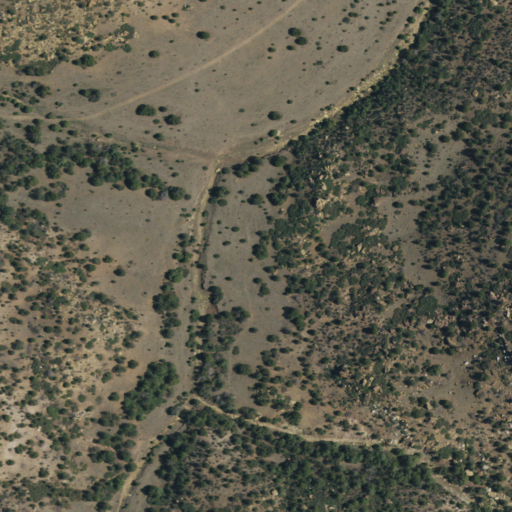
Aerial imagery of valley in New Mexico named Stone Canyon containing shrub, evergreen forest, and grassland